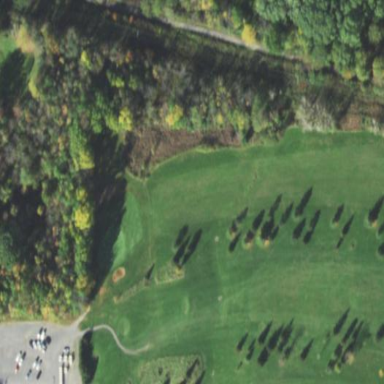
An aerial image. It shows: Scenic golf fairway.